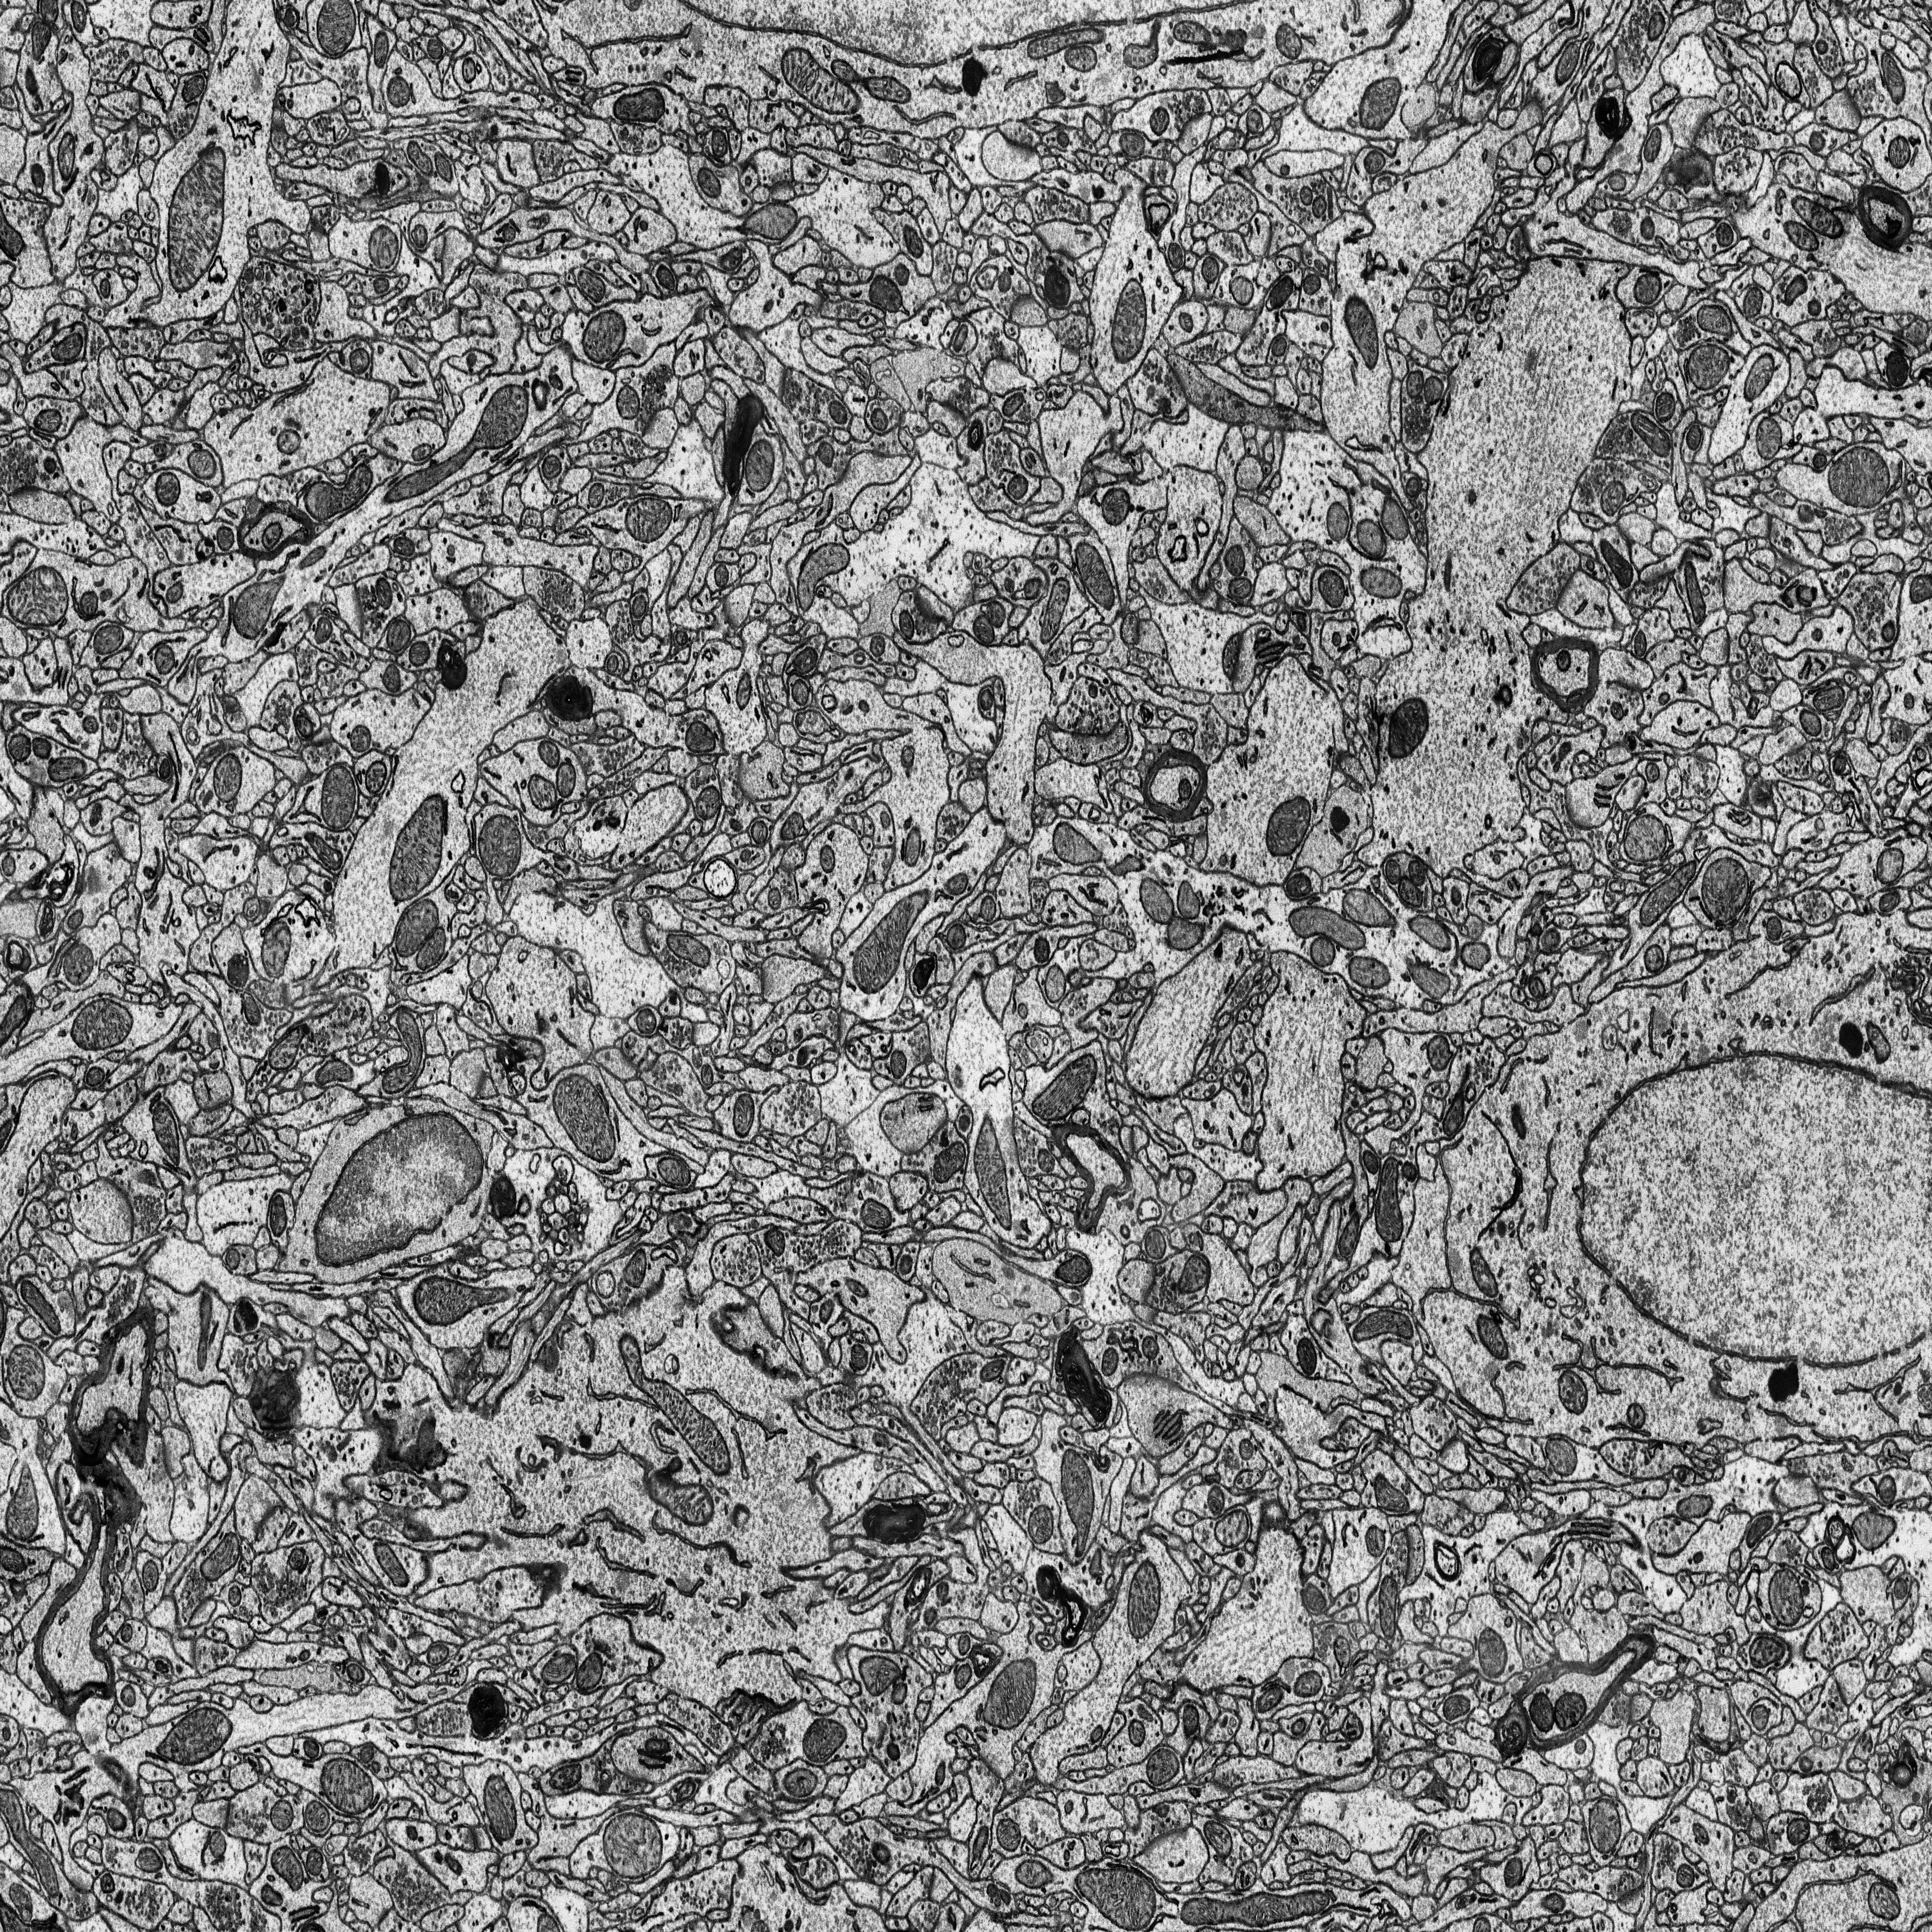
Electron microscopy slice of rat cortex tissue
Slice depth (z): 153
Mitochondria instances in slice: 426